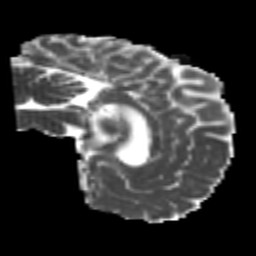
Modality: MD
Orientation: sagittal
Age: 22
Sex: male
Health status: healthy
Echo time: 0.074 s